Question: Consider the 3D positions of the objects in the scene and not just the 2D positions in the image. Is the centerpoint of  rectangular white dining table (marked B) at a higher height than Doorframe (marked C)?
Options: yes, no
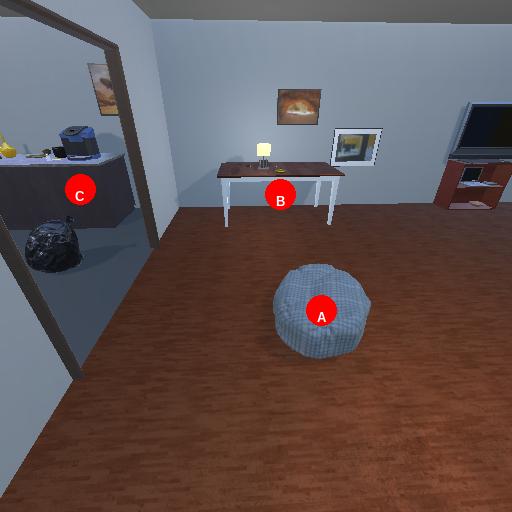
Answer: yes